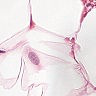
Metastatic tissue present: no